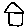
Label: house